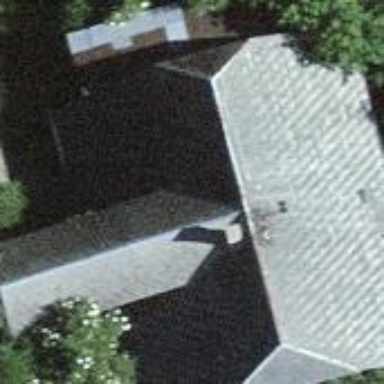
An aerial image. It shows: Farm building.